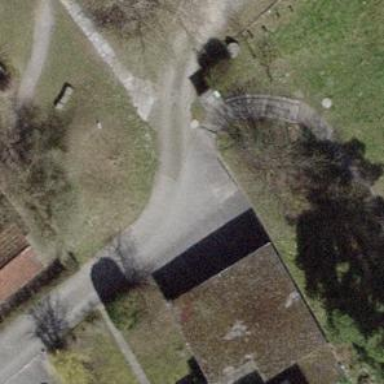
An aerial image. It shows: Set of steps made of paving stones.